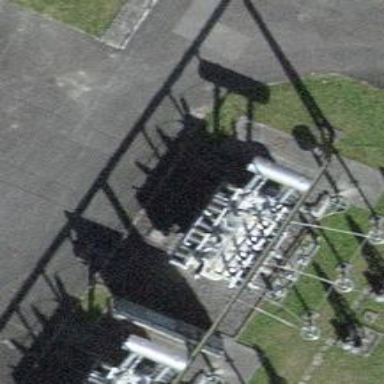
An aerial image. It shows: Transformer.